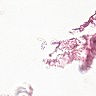
Metastatic tissue present: no